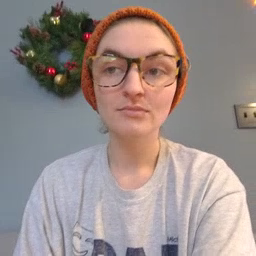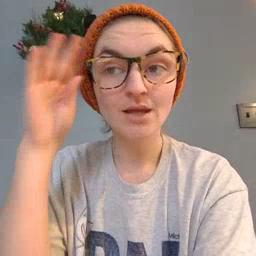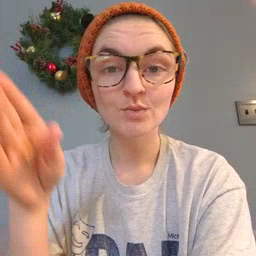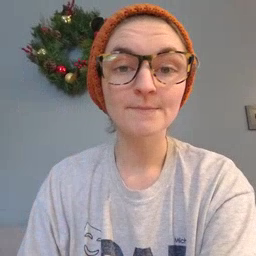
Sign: hello